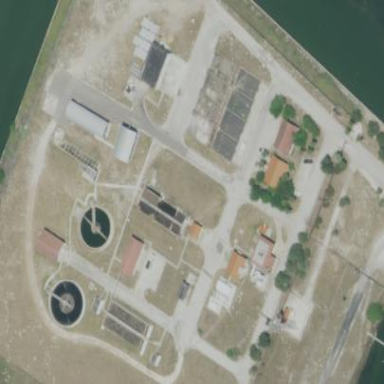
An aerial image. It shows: Man-made water works facility.